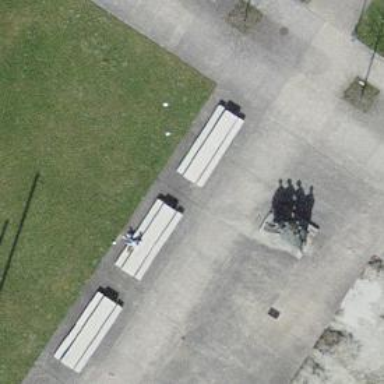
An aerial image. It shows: Outdoor seating area for leisure land.